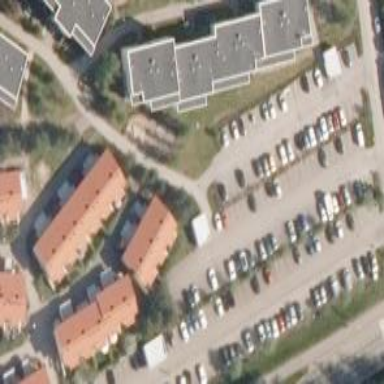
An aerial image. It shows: Parking area with asphalt surface.